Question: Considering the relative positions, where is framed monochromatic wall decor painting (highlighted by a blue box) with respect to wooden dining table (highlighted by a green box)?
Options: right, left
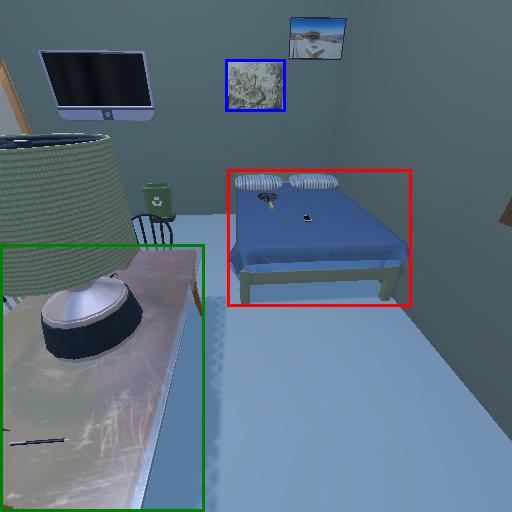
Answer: right